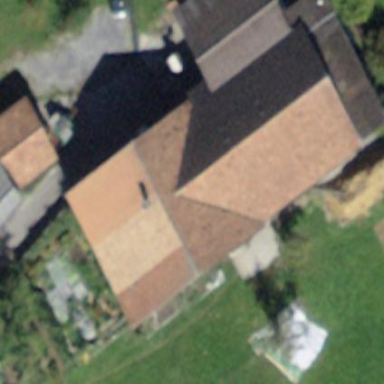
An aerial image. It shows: Farm building.